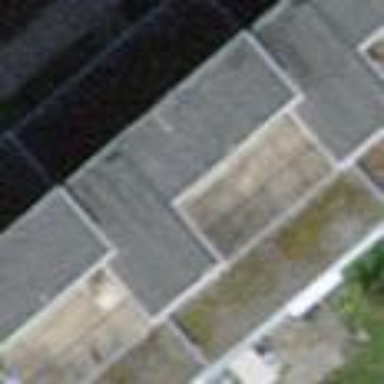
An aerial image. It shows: Flat roof terrace building.